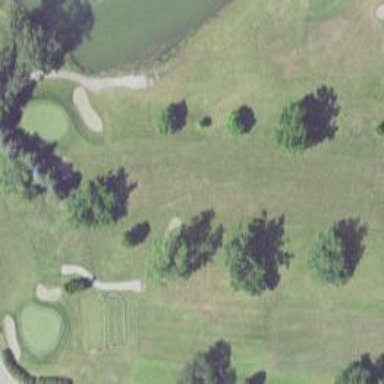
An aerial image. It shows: View of golf hole.